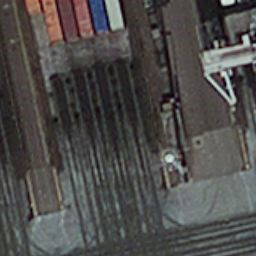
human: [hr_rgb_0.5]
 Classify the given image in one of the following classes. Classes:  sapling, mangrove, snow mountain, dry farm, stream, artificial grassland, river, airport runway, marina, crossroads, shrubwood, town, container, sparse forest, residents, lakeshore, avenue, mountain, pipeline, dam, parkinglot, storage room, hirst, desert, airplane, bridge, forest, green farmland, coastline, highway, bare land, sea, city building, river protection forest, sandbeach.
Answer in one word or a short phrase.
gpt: container